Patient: sex F, age 56
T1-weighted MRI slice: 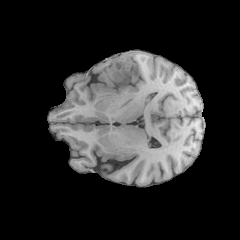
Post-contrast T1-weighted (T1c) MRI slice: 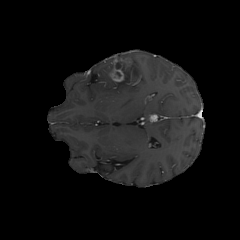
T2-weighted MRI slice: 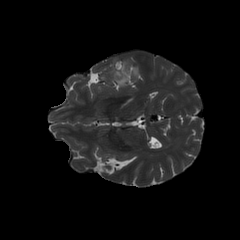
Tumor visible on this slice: yes
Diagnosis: Glioblastoma, IDH-wildtype
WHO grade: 4